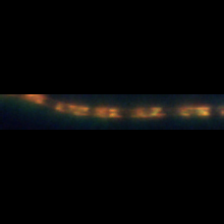
Taxon: Chaetoceros
Group: Diatoms